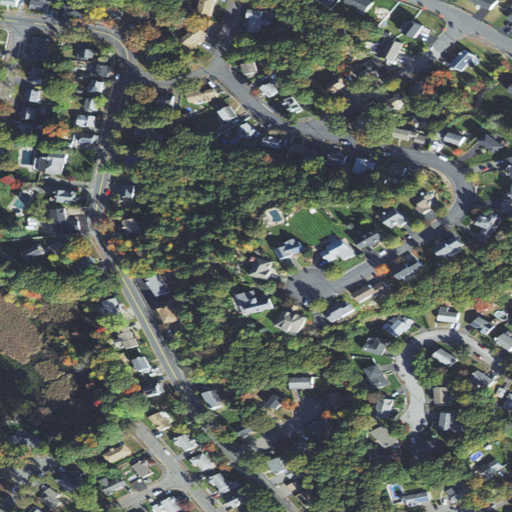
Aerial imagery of mountain in Massachusetts named Prospect Hill containing medium intensity development, low intensity development, high intensity development, open development, woody wetlands, grassland, herbaceous wetlands, and barren land